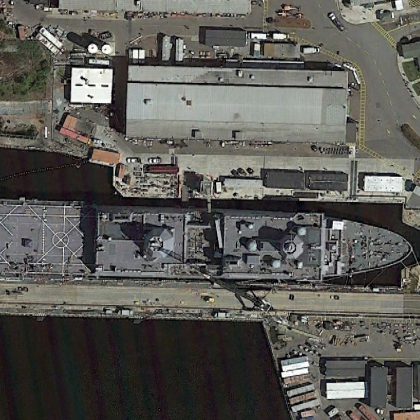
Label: San_Antonio-class_transport_dock